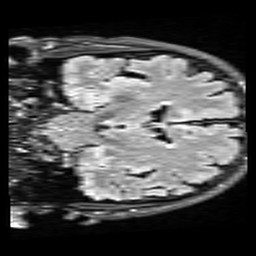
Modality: FLAIR
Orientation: coronal
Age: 60
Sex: male
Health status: healthy
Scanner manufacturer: siemens
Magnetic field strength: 3 T
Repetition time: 9 s
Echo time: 0.088 s